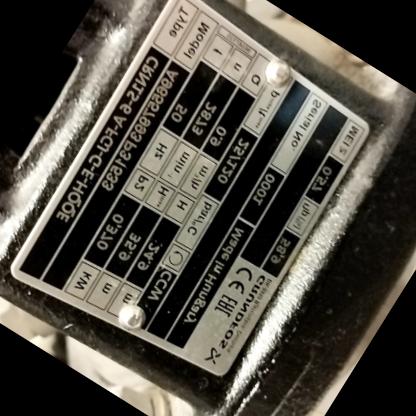
Klasa: tabliczka-znamionowa